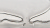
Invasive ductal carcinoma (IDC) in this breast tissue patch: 0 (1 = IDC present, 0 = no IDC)